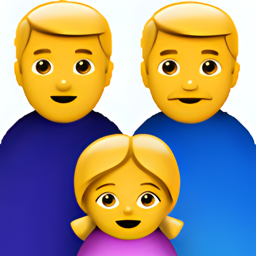
Name: family man man girl
Emoji: 👨‍👨‍👧
Group: People & Body
Sub-group: family